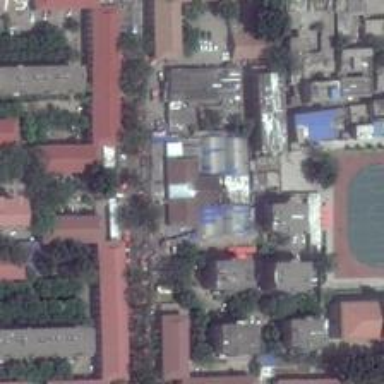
A football field is wreathed by dense woods and houses decorated with red roofs .